Question:
i want to get values from an array field.
but i got an error
> The operator '[]' isn't defined for the type 'Object'. (Documentation) Try defining the operator '[]'.'from this code'var followedSitesList = value.data()!["followedSites"];
'''
getNotificationData(BuildContext context) {
CollectionReference notReference = FirebaseFirestore.instance.collection("notifications");
CollectionReference siteReference = FirebaseFirestore.instance.collection("sites");
CollectionReference userReference = FirebaseFirestore.instance.collection("users");
FirebaseMessaging messaging = FirebaseMessaging.instance;
messaging.getToken().then((value) {
userReference.snapshots().forEach((users) {
print(users.docs.map((user) {
if(user["userToken"] == value ){
siteReference.snapshots().forEach((sites) {
sites.docs.map((site) {
userReference.doc(user.id).get().then((value) {
var followedSitesList = value.data()!["followedSites"];
});
});
});
}}));
});
});
}
'''
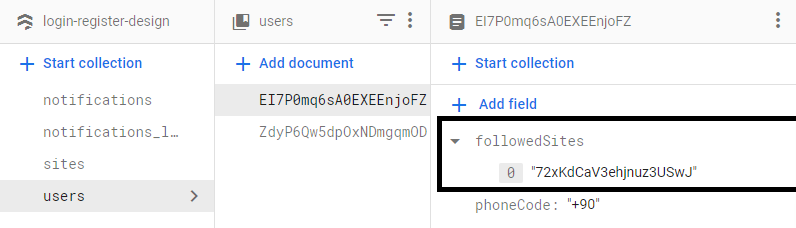
Answer: The problem is here:
'''
value.data()!["followedSites"]
'''
As the error message says, the 'value.data()!' here is an 'Object' and you can call '["followedSites"]' on an object.
You know that 'value.data()!' is a 'Map', so you should tell the compiler that with:
'''
var values = value.data()! as Map;
var followedSitesList = values["followedSites"]
'''
Also see:
- <URL>